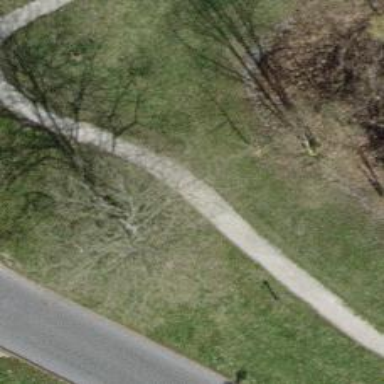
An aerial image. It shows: Footway with surface of fine gravel.